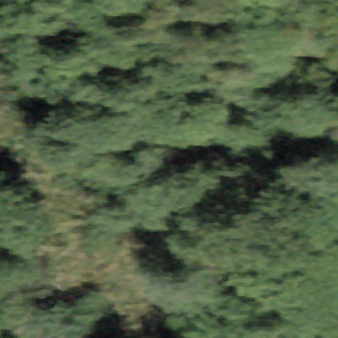
Label: other